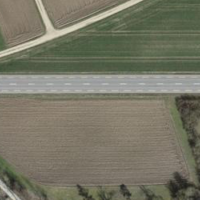
EUNIS habitat code: 24
Species observed at this site:
Fagopyrum esculentum